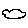
Label: cloud